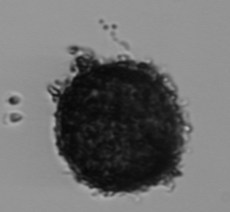
Label: Thalassiosira_TAG_external_detritus